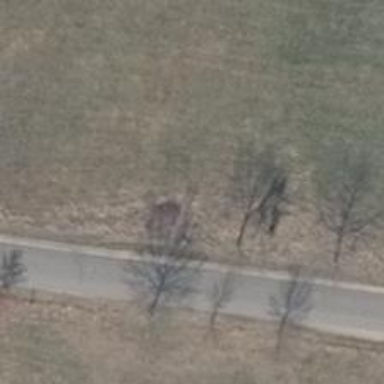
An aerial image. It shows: Deciduous broadleaved tree.